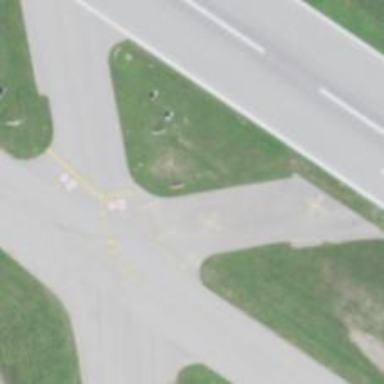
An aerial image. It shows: View of taxiway at the airport.